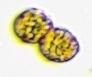
Label: Margalefidinium